Question: Well, in the proccess of converting an image from TIFF to PNG format, I really want the final image to be the smallest possible so I am setting the bit depth to 1 (black&white), I am working with images of signatures. My problem is that I am "losing" some pixels because in the original image were "too white" and the process of conversion is ignoring them.
What I want is a way to tell the PNG encoder to apply a <URL> in the image, for example if the gray level is greater than 240 then it is white, if not is black. Or maybe any other way in wich the image don't lose much of the pixels, because the image is a signature and I have to show it in a browser. Here is a sample:

This is the code I use to convert a image from TIFF to PNG format:
'''
public byte[]tiffToPng(byte[]tiffBytes) throws IOException {
SeekableStream stream = new ByteArraySeekableStream(tiffBytes);
ImageDecoder decoder = ImageCodec.createImageDecoder("tiff", stream, null);
RenderedImage renderedImage = decoder.decodeAsRenderedImage(0);
PNGEncodeParam pngEncodeParam = PNGEncodeParam.getDefaultEncodeParam(renderedImage);
pngEncodeParam.setBitDepth(1);
ByteArrayOutputStream pngBytesStream = new ByteArrayOutputStream();
ImageEncoder encoder = ImageCodec.createImageEncoder("png", pngBytesStream, pngEncodeParam);
encoder.encode(renderedImage);
pngBytesStream.flush();
return pngBytesStream.toByteArray();
}
'''
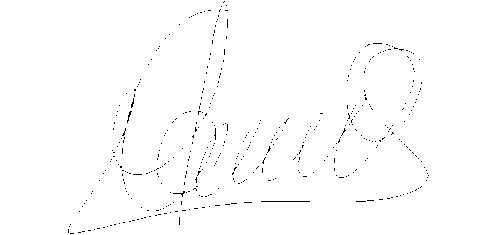
Answer: Well, after some time, I first made the <URL>. This is it:
'''
public byte[]tiffToPng(byte[]tiffBytes) throws IOException {
SeekableStream stream = new ByteArraySeekableStream(tiffBytes);
ImageDecoder decoder = ImageCodec.createImageDecoder("tiff", stream, null);
RenderedImage tiffRenderedImage = decoder.decodeAsRenderedImage(0);
BufferedImage tiffBufferedImage = toBufferedImage(tiffRenderedImage);
for (int y = 0; y < tiffBufferedImage.getHeight(); y++) {
for (int x = 0; x < tiffBufferedImage.getWidth(); x++) {
int rgb = tiffBufferedImage.getRGB(x, y);
int a = (rgb>>24)&0xFF;
int r = (rgb>>16)&0xFF;
int g = (rgb>>8)&0xFF;
int b = (rgb>>0)&0xFF;
if(a == 0xFF && r == g && g == b) {
if(r < 254) {
tiffBufferedImage.setRGB(x, y, 0xFF000000);
} else {
tiffBufferedImage.setRGB(x, y, 0xFFFFFFFF);
}
}
}
}
PNGEncodeParam pngEncodeParam = PNGEncodeParam.getDefaultEncodeParam(tiffBufferedImage);
pngEncodeParam.setBitDepth(1);
ByteArrayOutputStream pngBytesStream = new ByteArrayOutputStream();
ImageEncoder encoder = ImageCodec.createImageEncoder("png", pngBytesStream, pngEncodeParam);
encoder.encode(tiffBufferedImage);
pngBytesStream.flush();
return pngBytesStream.toByteArray();
}
public BufferedImage toBufferedImage(RenderedImage img) {
if (img instanceof BufferedImage) {
return (BufferedImage) img;
}
ColorModel cm = img.getColorModel();
int width = img.getWidth();
int height = img.getHeight();
WritableRaster raster = cm.createCompatibleWritableRaster(width, height);
boolean isAlphaPremultiplied = cm.isAlphaPremultiplied();
Hashtable properties = new Hashtable();
String[] keys = img.getPropertyNames();
if (keys != null) {
for (int i = 0; i < keys.length; i++) {
properties.put(keys[i], img.getProperty(keys[i]));
}
}
BufferedImage result = new BufferedImage(cm, raster, isAlphaPremultiplied, properties);
img.copyData(raster);
return result;
}
'''
And this is the final image: